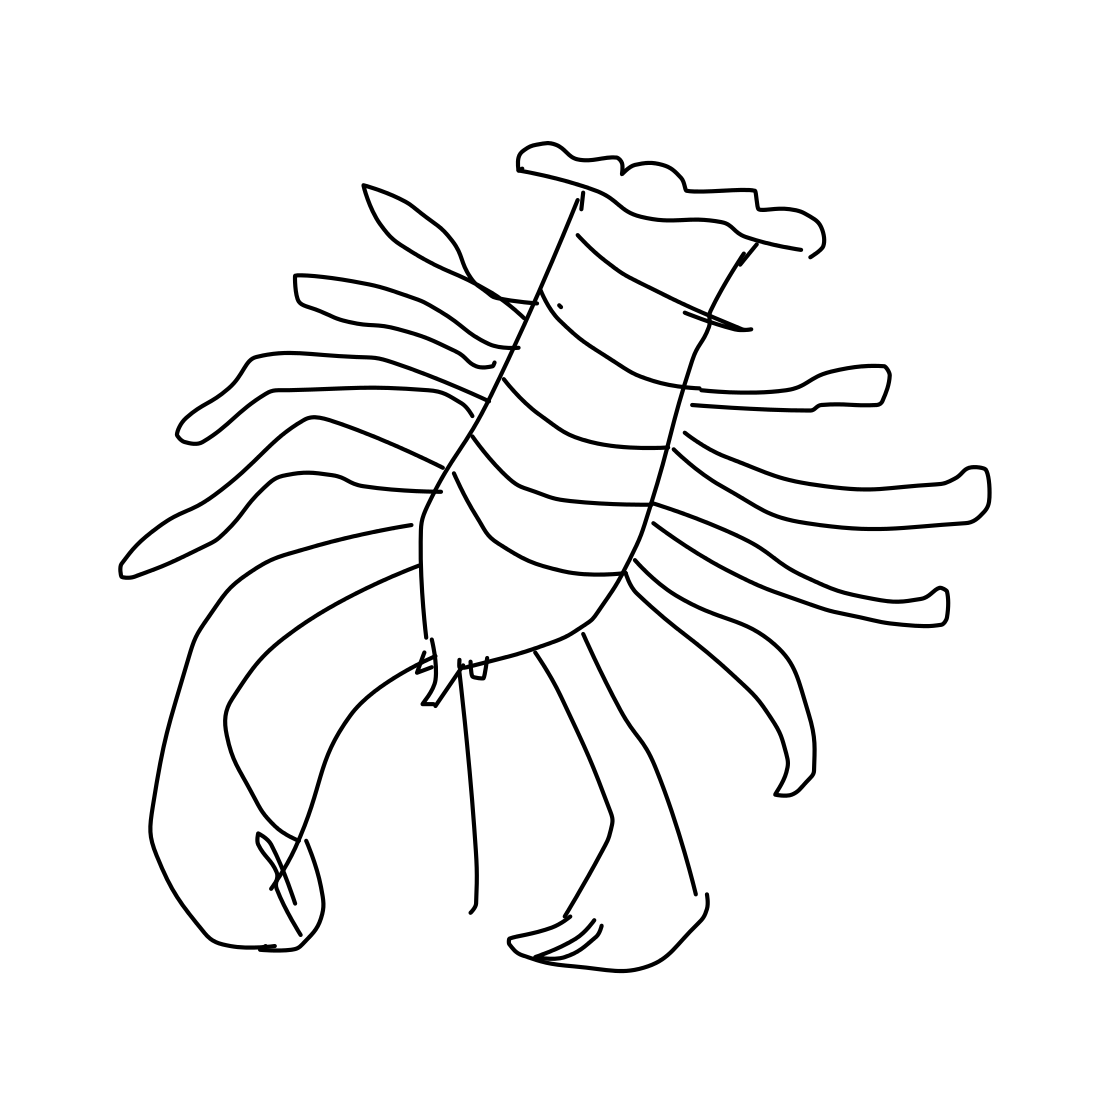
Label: lobster